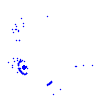
Particle: electron